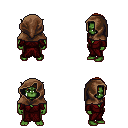
a pixel art fantasy rpg character, male body template, orc, green skin, red robe, gold greaves, brunette long hairstyle, cloth hood, four views (front, back, left, right), 2x2 character sprite sheet, small pixel art, hard edges, no anti-aliasing